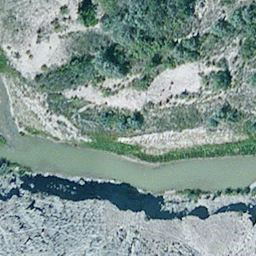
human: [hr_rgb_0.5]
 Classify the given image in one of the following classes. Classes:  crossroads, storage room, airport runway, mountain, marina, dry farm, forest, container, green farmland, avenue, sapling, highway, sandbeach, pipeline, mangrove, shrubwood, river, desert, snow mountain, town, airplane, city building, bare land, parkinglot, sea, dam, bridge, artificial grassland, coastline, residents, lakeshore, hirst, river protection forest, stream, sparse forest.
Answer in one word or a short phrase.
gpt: river